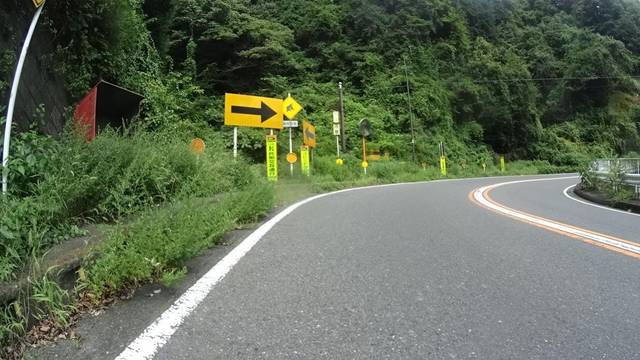
Region: Japan
Coordinates: 35.621, 139.225